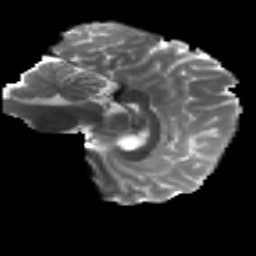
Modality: T2w
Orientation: sagittal
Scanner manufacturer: siemens
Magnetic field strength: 3 T
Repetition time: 4.16 s
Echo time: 0.0806 s